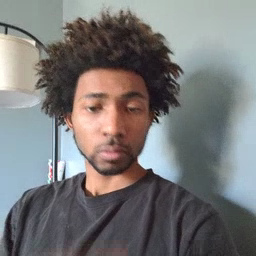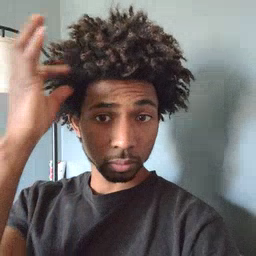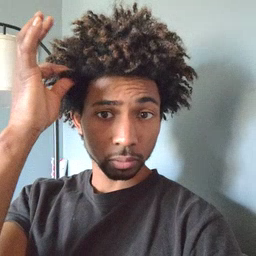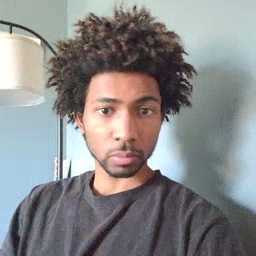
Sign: hair